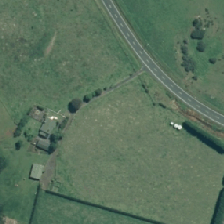
Land cover: shortrotation_cropland